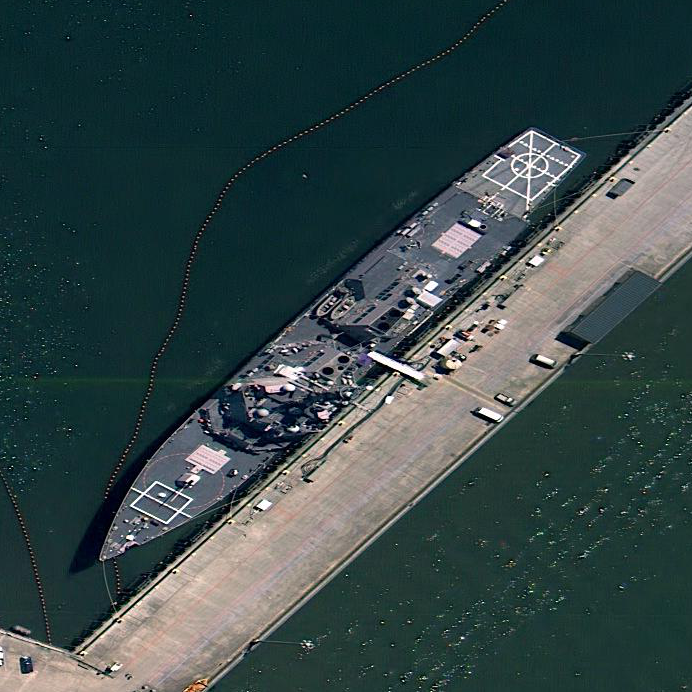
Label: destroyer